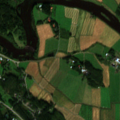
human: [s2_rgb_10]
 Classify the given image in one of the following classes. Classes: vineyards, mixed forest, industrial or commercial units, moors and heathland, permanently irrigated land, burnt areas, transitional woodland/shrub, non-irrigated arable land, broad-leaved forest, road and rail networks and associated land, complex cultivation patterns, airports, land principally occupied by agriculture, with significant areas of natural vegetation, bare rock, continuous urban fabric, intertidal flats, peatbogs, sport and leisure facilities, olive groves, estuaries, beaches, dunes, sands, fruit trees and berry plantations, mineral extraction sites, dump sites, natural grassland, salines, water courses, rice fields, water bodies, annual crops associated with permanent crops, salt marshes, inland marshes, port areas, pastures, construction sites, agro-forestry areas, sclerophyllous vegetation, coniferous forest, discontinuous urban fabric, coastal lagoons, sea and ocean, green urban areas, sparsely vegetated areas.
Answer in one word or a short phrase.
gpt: discontinuous urban fabric, non-irrigated arable land, land principally occupied by agriculture, with significant areas of natural vegetation, coniferous forest, water courses